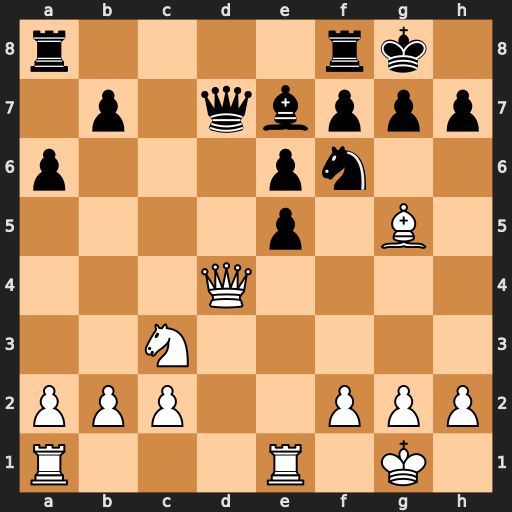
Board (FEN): r4rk1/1p1qbppp/p3pn2/4p1B1/3Q4/2N5/PPP2PPP/R3R1K1
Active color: w
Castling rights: -
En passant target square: -
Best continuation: Qxd7 Nxd7 Bxe7